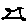
Label: bird